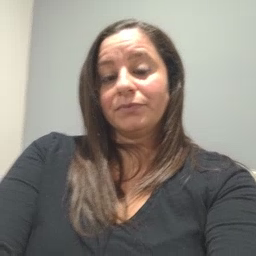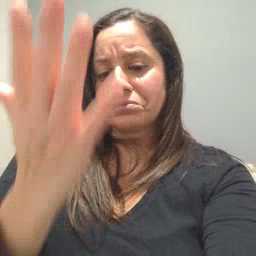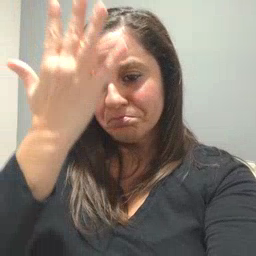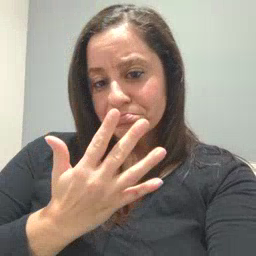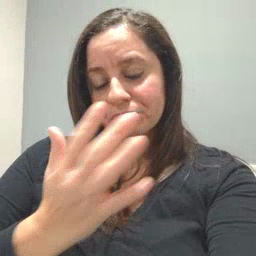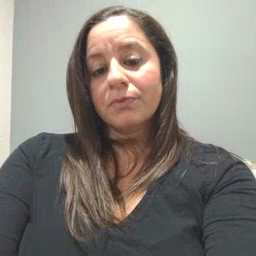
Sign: sad